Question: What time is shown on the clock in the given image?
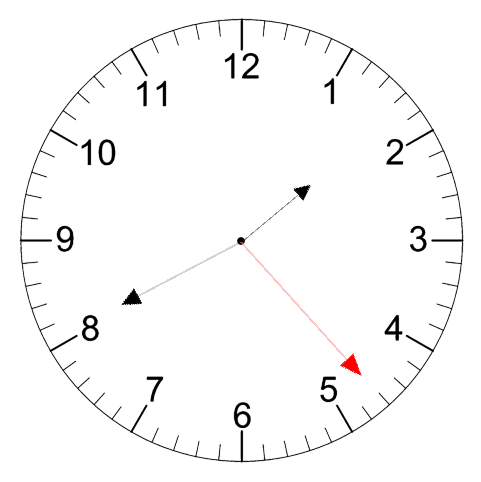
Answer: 01:40:23